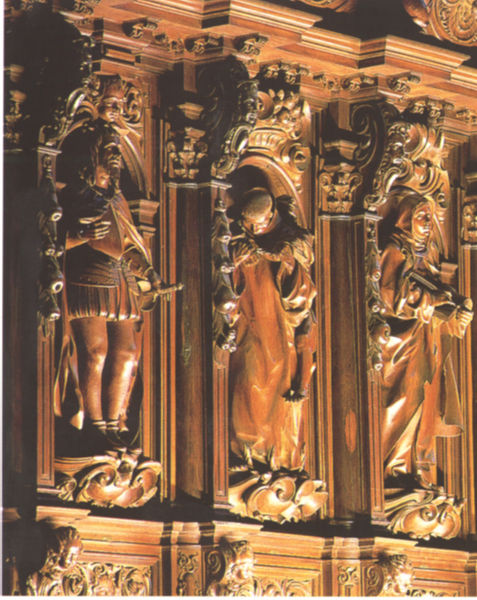
Titel: Chorgestühl
Künstler: Pedro de Mena
Standort: Málaga, Kathedrale (EU - E - Andalusien)
Schlagwörter: grabmal, wandfries, holzskulpturen